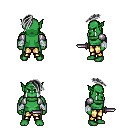
a pixel art fantasy rpg character, male body template, orc, green skin, steel arm armor, gold greaves, gray long mohawk hairstyle, white cloth bandages, dagger, four views (front, back, left, right), 2x2 character sprite sheet, small pixel art, hard edges, no anti-aliasing